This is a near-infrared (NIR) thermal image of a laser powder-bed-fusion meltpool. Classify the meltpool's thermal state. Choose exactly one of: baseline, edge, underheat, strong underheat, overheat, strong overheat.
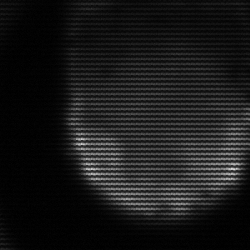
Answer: edge